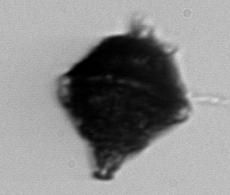
Label: Gonyaulax